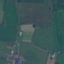
Land use / land cover: Pasture